Question: I am trying to implement facebook comments, i was wondering is it possible for non facebook users to comment without using the login providers facebook allows? for example commenting as a guest without logging in.

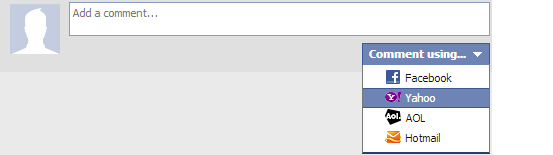
Answer: Sorry But You Cannot!
Facebook like and comment on Facebook is only allowed only by Facebook allow.
More you can read here in <URL>